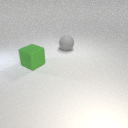
large green rubber cube in front of large gray rubber sphere